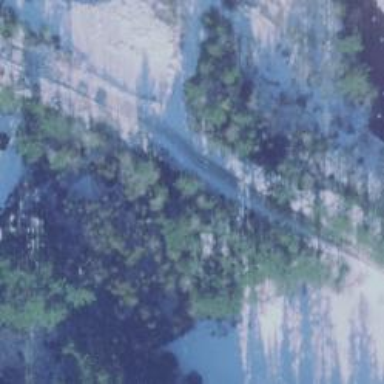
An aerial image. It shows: Abandoned railway track.